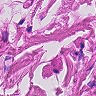
Metastatic tissue present: no